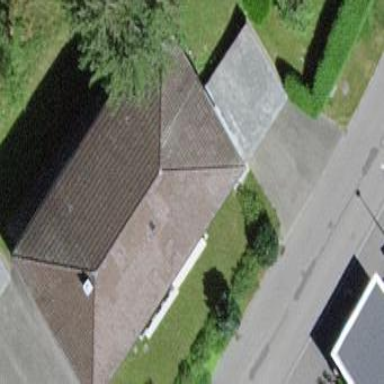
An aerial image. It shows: Garage.